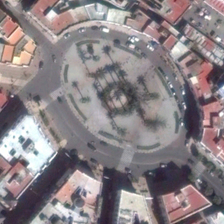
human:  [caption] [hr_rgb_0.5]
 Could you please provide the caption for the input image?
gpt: many buildings are around an oval square .

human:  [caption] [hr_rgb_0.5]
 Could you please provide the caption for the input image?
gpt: many buildings are around an oval square .

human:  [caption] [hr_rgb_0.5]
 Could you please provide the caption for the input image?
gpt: many buildings are around an oval square .

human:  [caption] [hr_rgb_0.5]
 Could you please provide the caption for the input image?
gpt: many buildings are around an oval square .

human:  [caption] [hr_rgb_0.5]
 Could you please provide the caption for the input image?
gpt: many buildings are around an oval square .